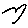
Label: tree